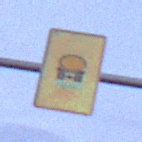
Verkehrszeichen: FahrzeugeMitWassergefaehrdenderLadungOhnePfeilsymbol
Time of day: SunriseSunset
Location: Outdoor (Suburban)
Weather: PartlyCloudy
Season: NotSpecified
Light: Natural